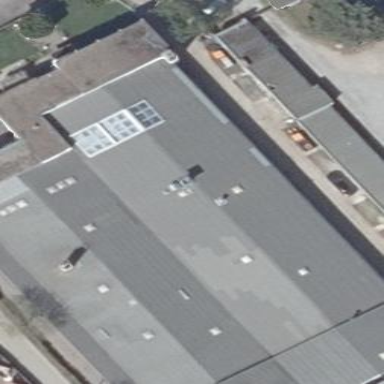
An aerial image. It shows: Building housing car repair shop.